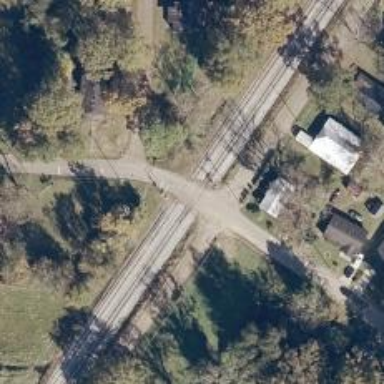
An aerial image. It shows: Level crossing along the railway.